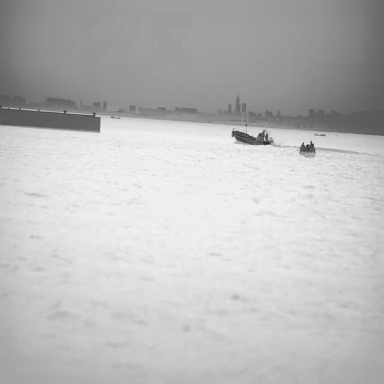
There are four bulk_carriers in the infrared image.